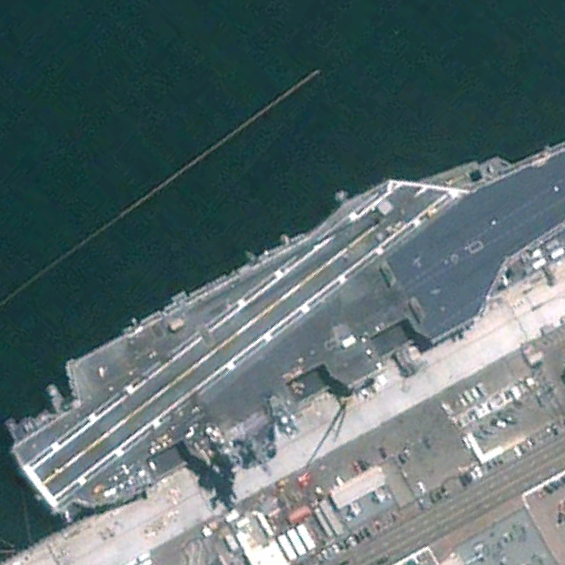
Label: aircraft_carrier